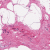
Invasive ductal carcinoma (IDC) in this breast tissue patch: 0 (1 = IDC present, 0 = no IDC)